Interaction volume radius: 5 \u00c5
Interaction volume height: 20 \u00c5
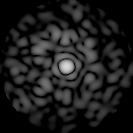
Disorder parameter: 0.8507